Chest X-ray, AP view. Patient: 48 years old, sex M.
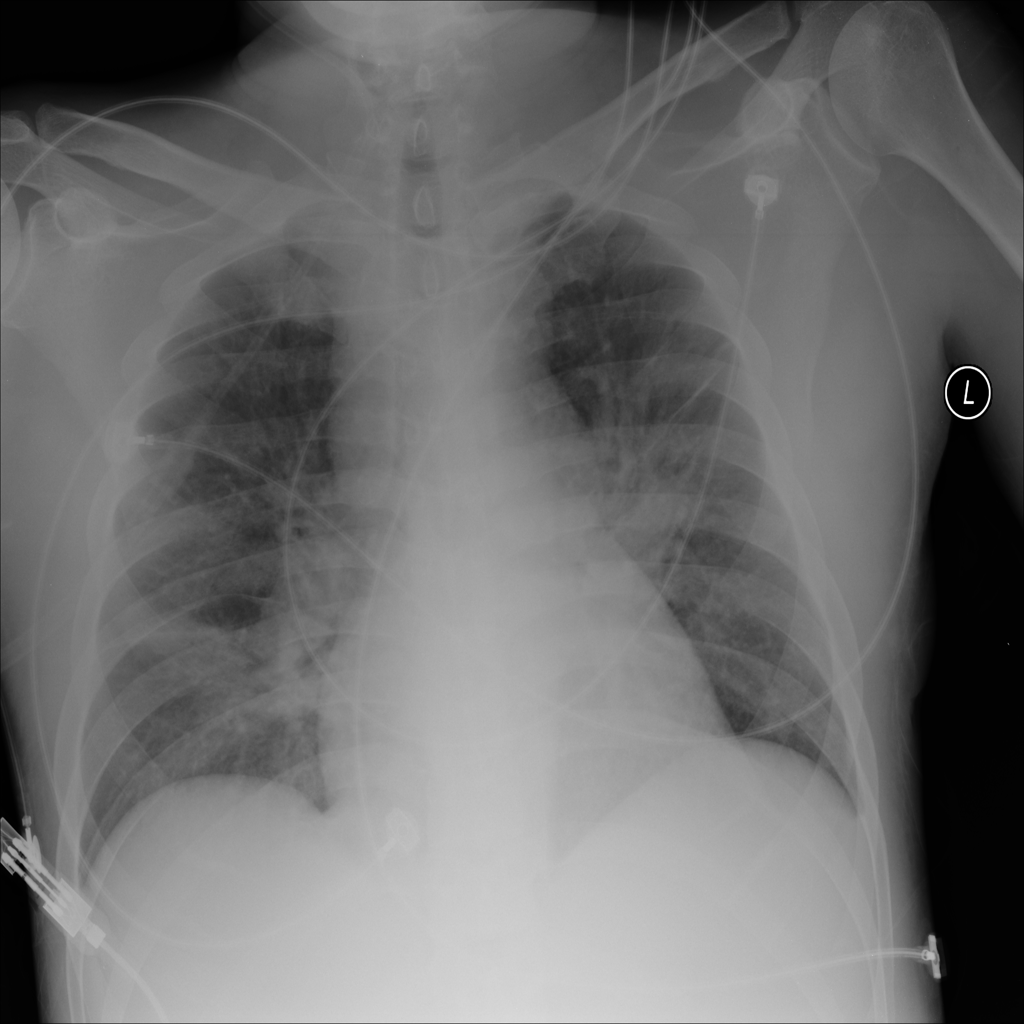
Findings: Infiltration, Nodule